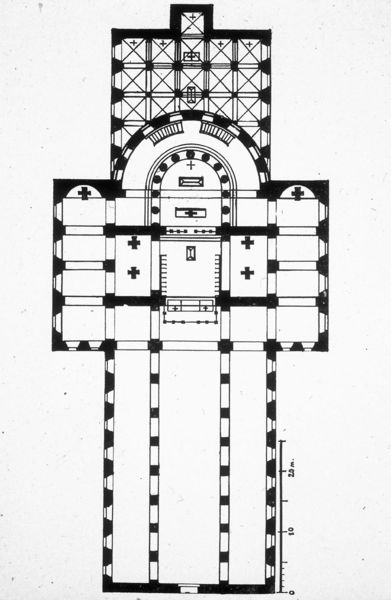
Titel: Kloster Stablo (Stavelot)
Standort: (Maasland) (EU - Maasland)
Schlagwörter: fenster, pfeiler, schwarz, säulen, architektur, kirche, treppe, stufen, gewölbe, kreuz, dom, rippen, druck, schnitt, entwurf, kathedrale, langhaus, portal, langschiff, querhaus, mauern, altarraum, apsis, chor, plan, joch, basilika, grundriss, maßstab, krypta, kapellen, vierung, längsschiff, querschiff, chorumgang, alktar